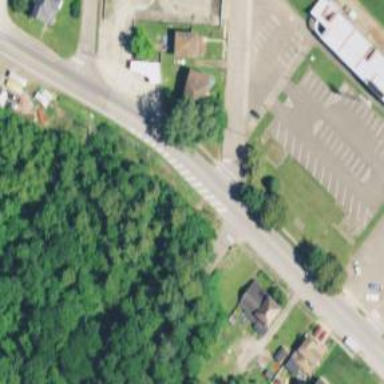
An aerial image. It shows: Uncontrolled crossing on footway with marked lines.